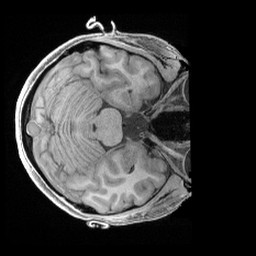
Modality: T1w
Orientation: axial
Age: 30
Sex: female
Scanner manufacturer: siemens
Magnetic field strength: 3 T
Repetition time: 2.4 s
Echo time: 0.00241 s